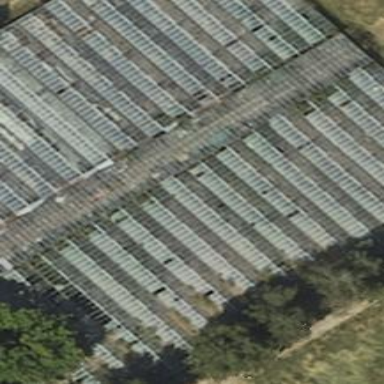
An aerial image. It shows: Greenhouse.